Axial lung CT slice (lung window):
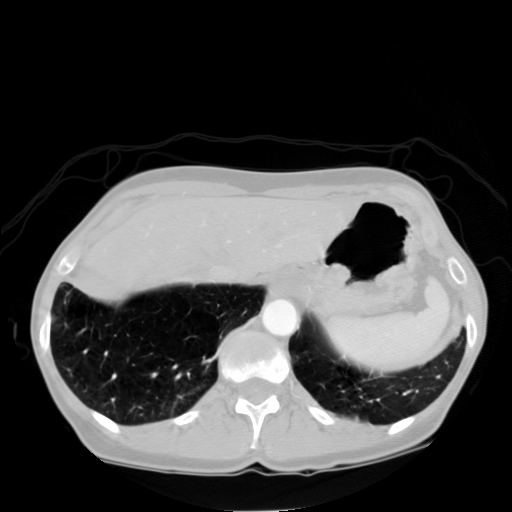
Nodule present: no